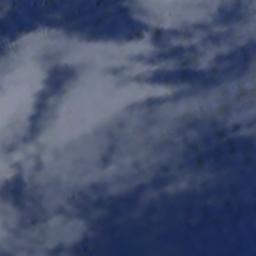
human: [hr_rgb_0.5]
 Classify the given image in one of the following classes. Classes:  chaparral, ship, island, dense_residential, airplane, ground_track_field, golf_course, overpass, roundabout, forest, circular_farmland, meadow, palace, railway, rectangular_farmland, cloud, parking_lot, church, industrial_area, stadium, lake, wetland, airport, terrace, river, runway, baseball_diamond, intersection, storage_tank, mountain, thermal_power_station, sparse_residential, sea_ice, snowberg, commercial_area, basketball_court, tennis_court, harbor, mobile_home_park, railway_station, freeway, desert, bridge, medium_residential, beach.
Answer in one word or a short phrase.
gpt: cloud